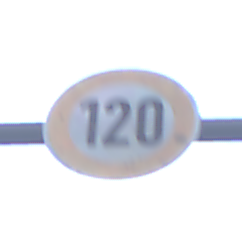
Verkehrszeichen: Geschwindigkeit120
Umgebung: Outdoor, Urban
Tageszeit: SunriseSunset
Wetter: PartlyCloudy
Licht: Natural
Jahreszeit: NotSpecified
Kontrast: MediumContrast